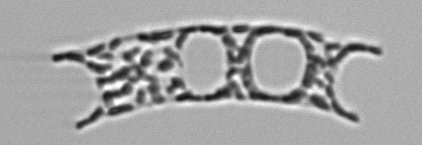
Label: Eucampia